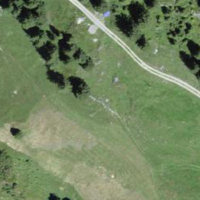
EUNIS habitat code: 43
Species observed at this site:
Erinus alpinus